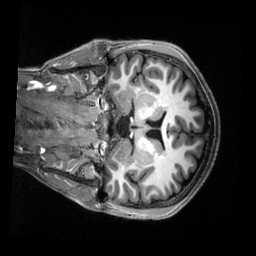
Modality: T1w
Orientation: coronal
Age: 23
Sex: male
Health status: healthy
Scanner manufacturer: siemens
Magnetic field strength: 3 T
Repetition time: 2.5 s
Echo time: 0.00222 s